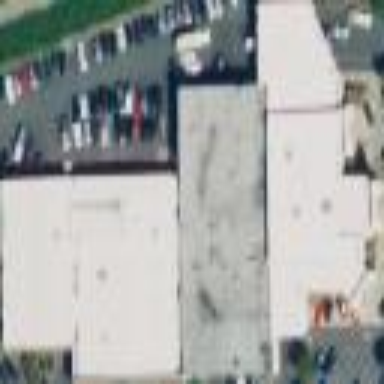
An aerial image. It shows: Commercial building.